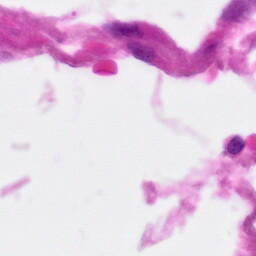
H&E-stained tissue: Pancreatic